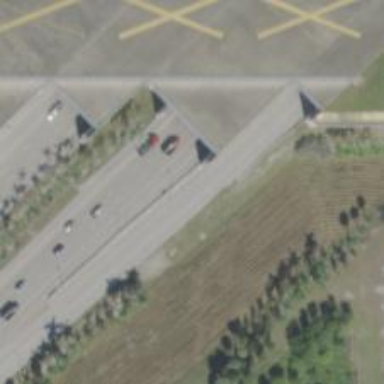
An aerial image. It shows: Primary link highway.